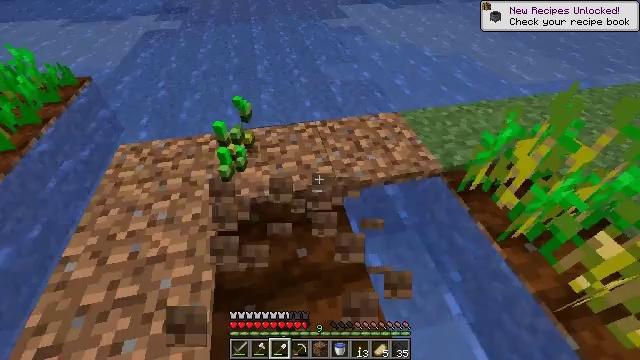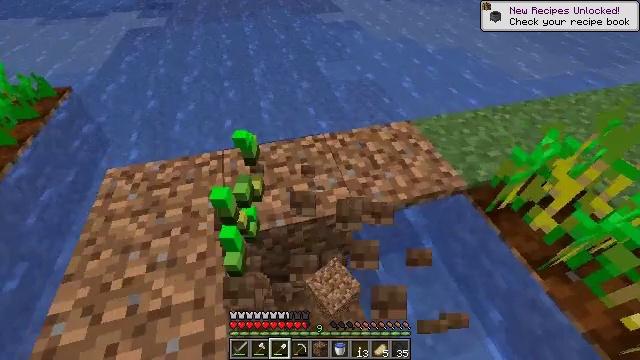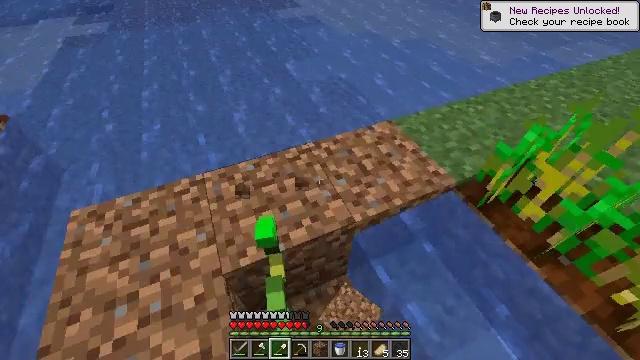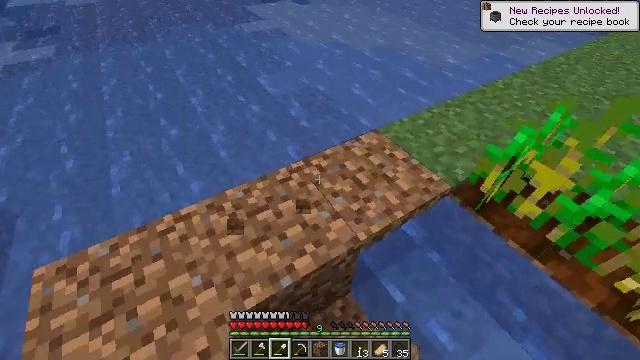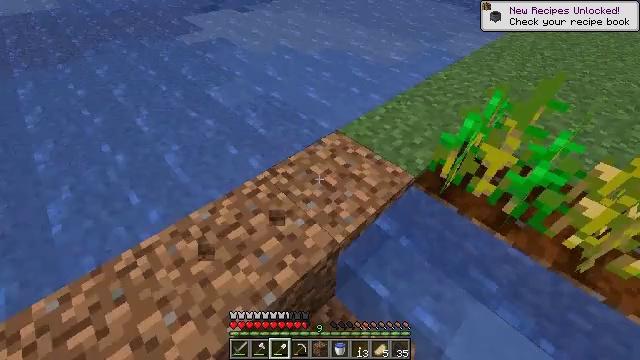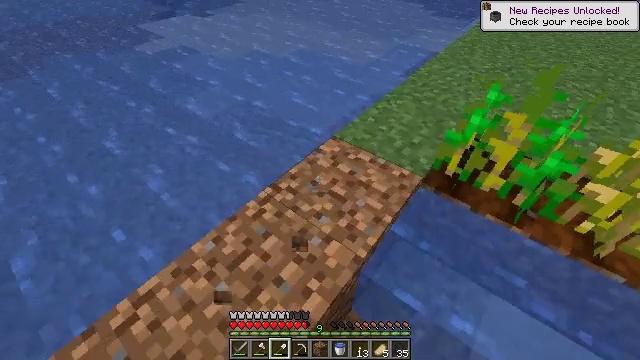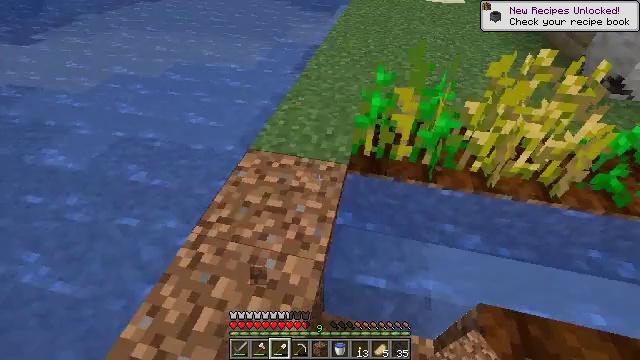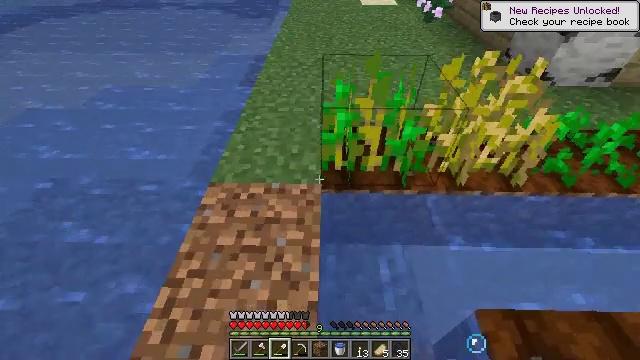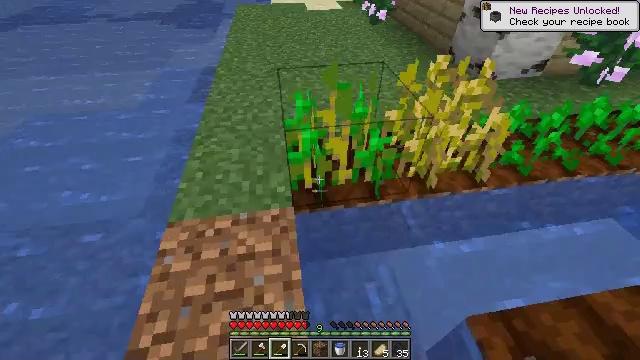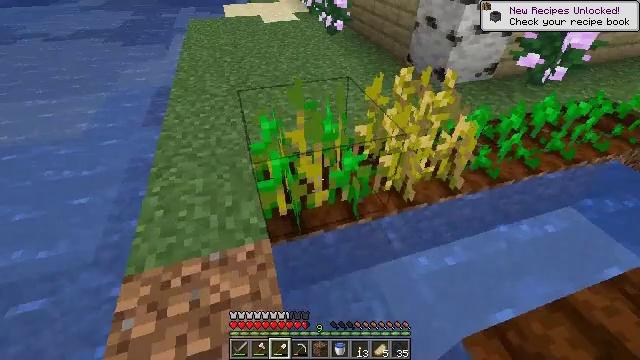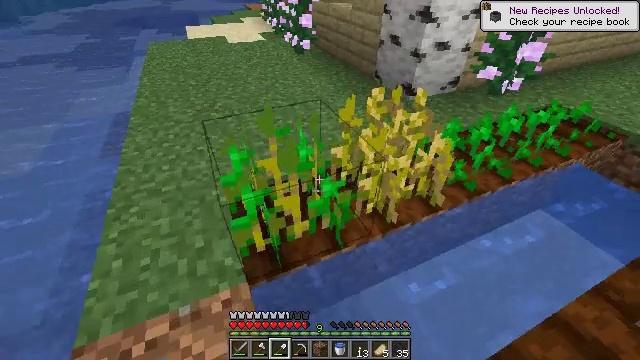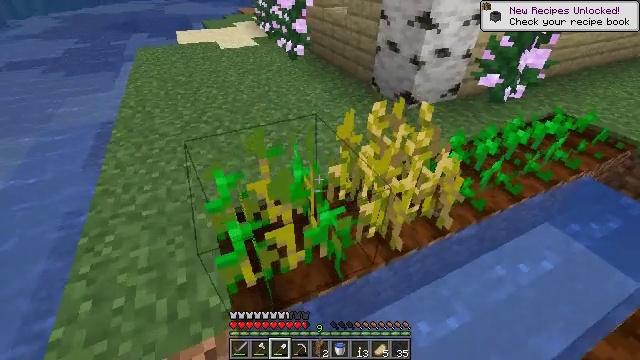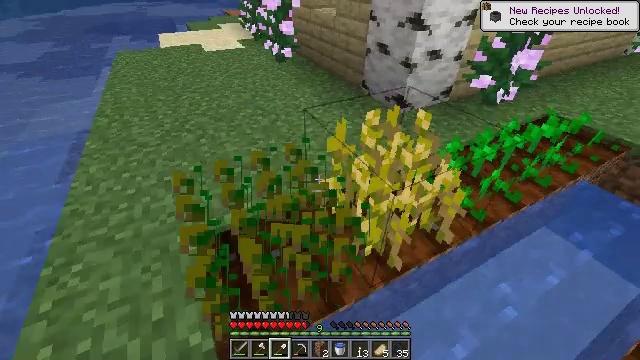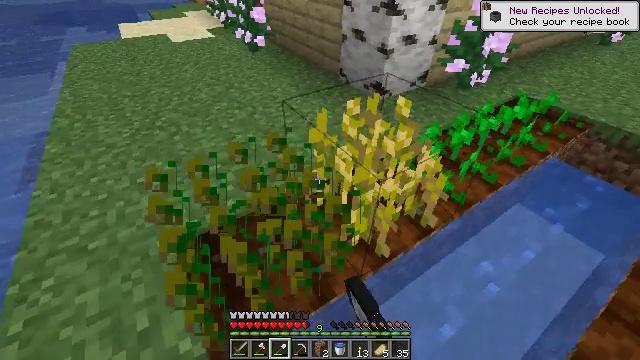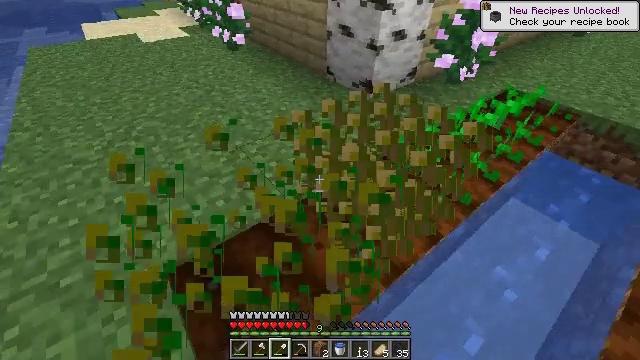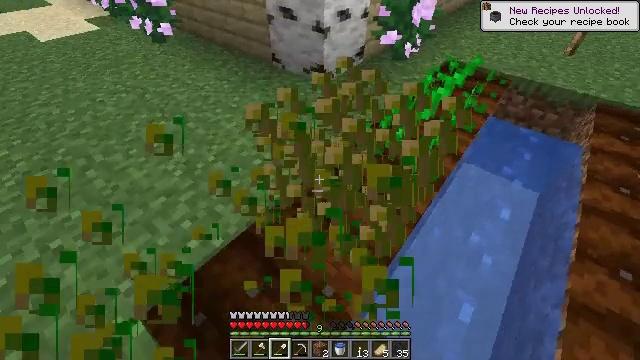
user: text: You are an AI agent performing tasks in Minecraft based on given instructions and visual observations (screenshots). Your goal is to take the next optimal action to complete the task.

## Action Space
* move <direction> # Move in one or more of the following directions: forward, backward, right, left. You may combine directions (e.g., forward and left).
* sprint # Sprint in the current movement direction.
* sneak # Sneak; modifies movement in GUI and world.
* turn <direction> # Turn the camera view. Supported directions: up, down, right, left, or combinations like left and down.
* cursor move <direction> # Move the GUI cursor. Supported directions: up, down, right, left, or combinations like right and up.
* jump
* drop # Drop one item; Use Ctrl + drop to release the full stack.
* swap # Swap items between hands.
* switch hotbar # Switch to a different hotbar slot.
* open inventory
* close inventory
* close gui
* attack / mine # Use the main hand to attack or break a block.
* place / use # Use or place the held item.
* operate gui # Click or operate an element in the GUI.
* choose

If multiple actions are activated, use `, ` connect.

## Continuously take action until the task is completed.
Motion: motion action
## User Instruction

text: Destroy the wheat to collect it.
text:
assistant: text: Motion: move forward and move left, turn right and down, attack / mine
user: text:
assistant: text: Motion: move forward and move left, turn right and down
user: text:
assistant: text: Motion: move forward and move left, turn right and up
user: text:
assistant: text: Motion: move forward and move left, turn right
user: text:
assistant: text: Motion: move forward and move left, turn right
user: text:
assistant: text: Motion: move forward, turn right
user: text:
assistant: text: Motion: move forward, turn right
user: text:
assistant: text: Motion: move forward, turn right
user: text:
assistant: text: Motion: move forward, turn right and up
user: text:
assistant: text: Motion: move forward, turn right and up
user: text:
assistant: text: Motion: move forward, turn right
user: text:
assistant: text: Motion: move forward, turn right, attack / mine
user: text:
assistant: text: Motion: move forward and move left, turn right and down, attack / mine
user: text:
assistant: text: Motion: move forward and move left, turn right, attack / mine
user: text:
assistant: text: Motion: move forward and move left, turn right and down
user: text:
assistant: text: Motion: move forward and move left, turn right and down
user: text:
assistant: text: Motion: move forward and move left, turn right
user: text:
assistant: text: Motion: move left, turn right and down
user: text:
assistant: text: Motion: no_op